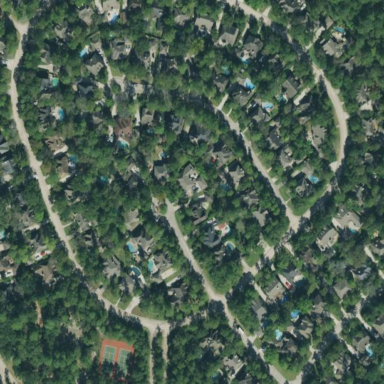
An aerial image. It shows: Residential area within neighborhood.